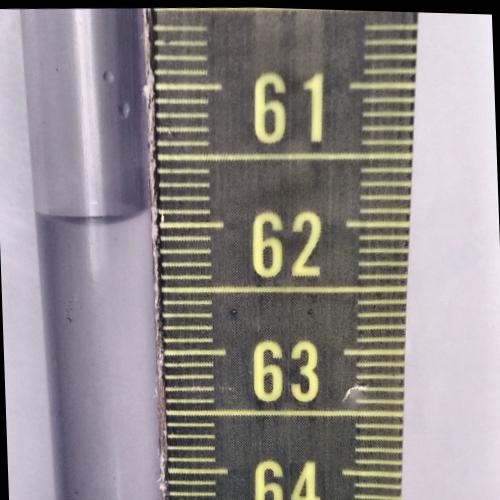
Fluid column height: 61.9 cm